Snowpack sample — Loveland Pass, Silver Plume, Colorado, USA (2/11/26, 12:00 PM MST)
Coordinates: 39.663, -105.886
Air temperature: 35 °F
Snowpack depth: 82 cm
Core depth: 30 cm
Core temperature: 23 °F
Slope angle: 13°, slope face: 12°
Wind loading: high
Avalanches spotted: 1
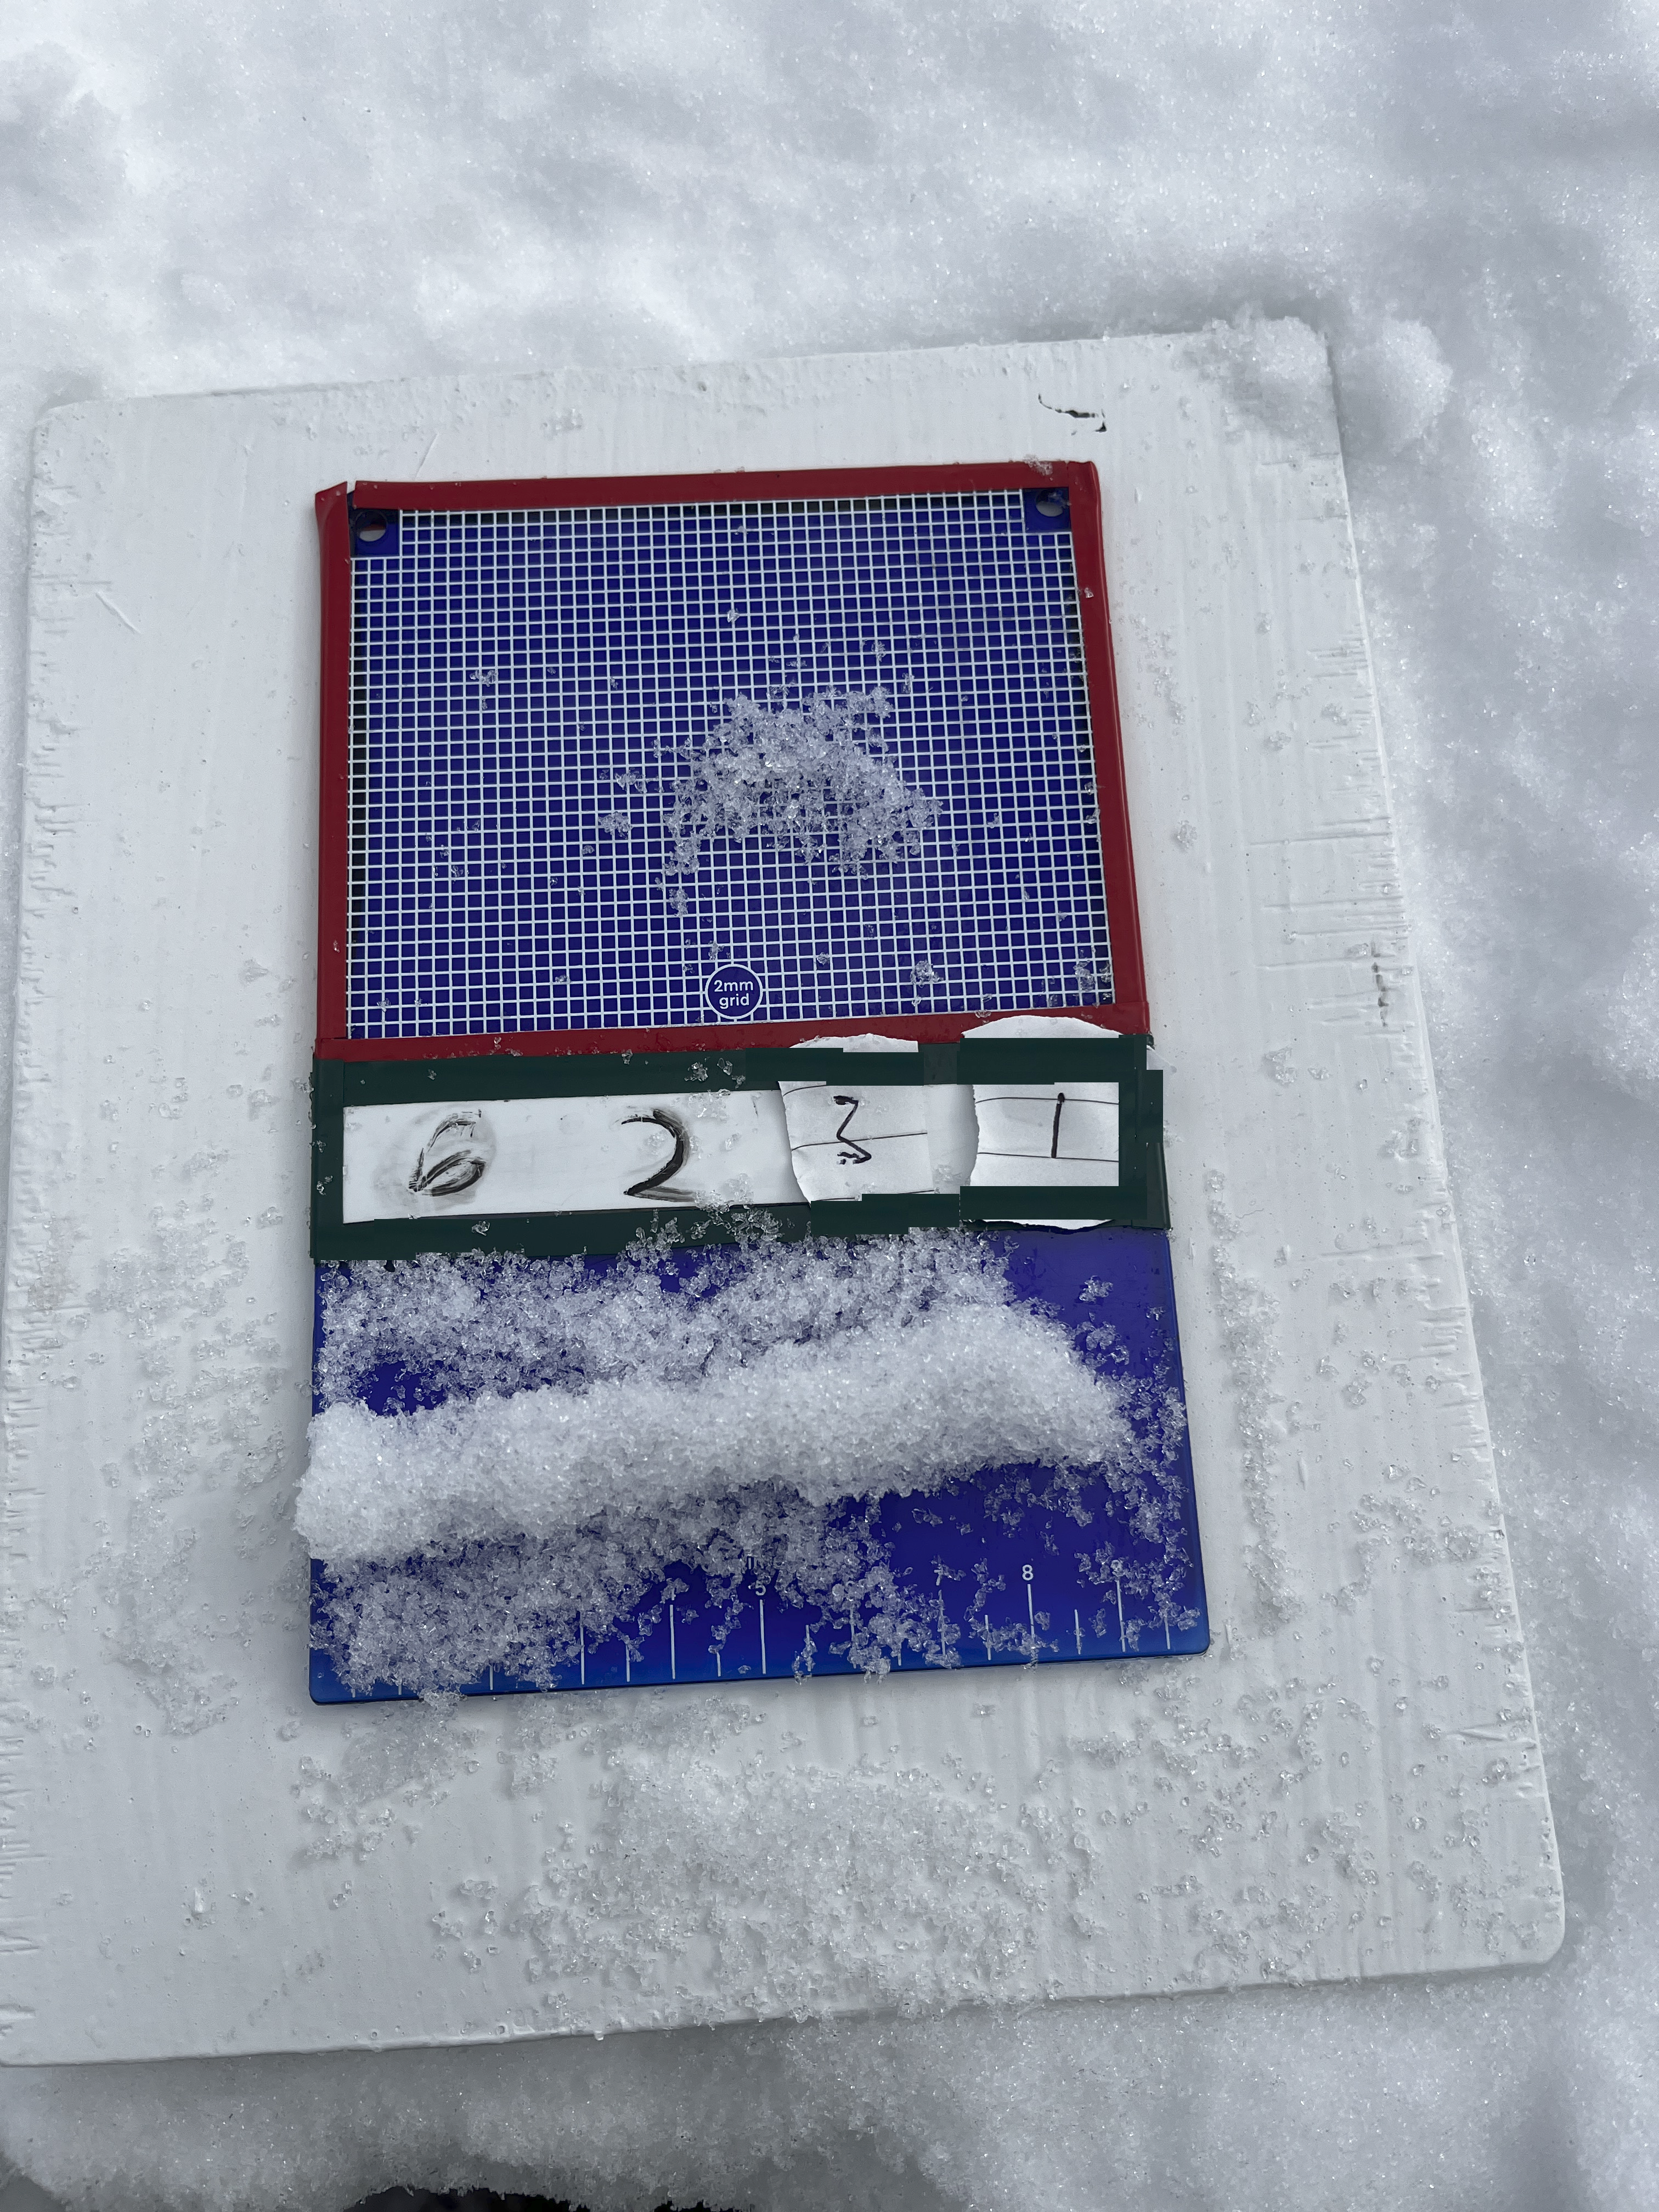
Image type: crystal_card
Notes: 1 small avalanche spotted on the north side of the bowl, lots of wind loading